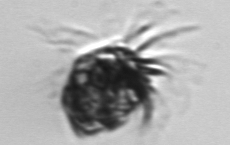
Label: Strombidium_morphotype1